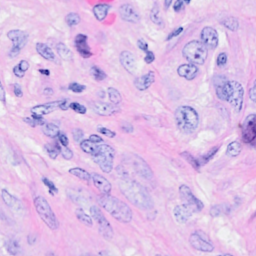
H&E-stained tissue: Breast